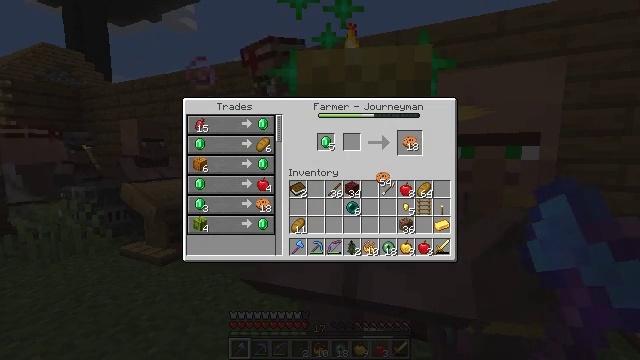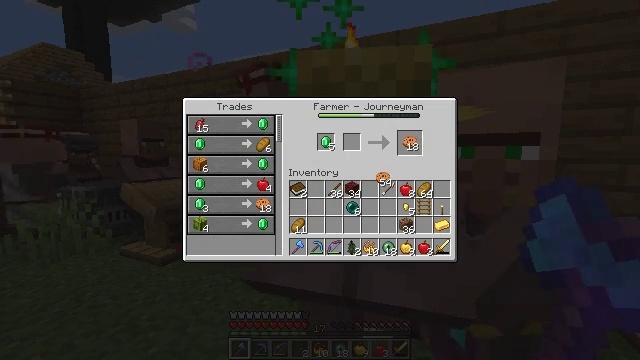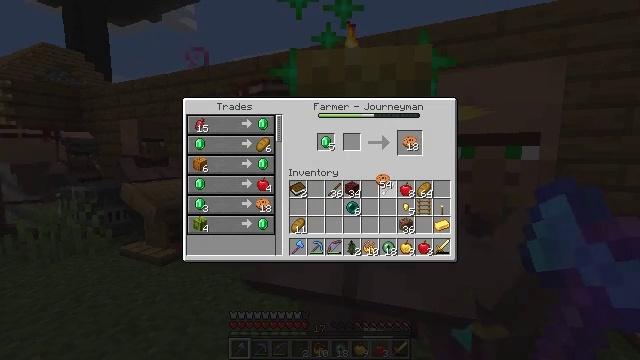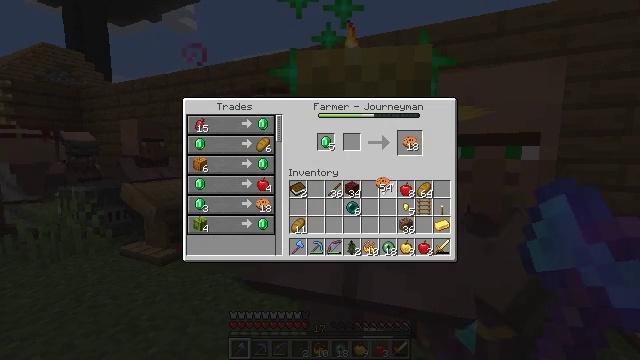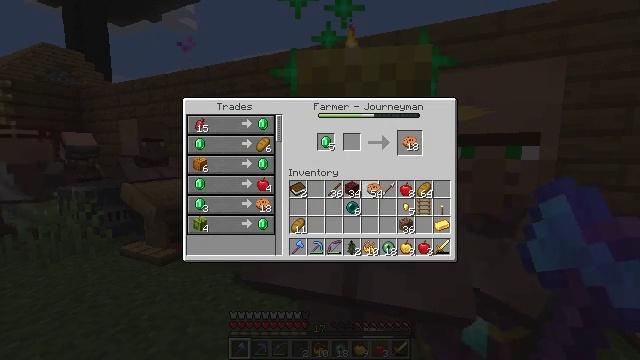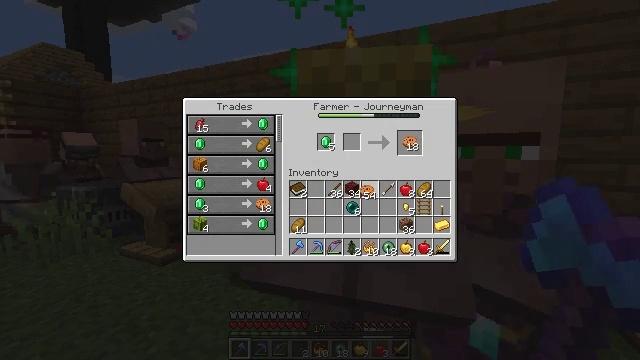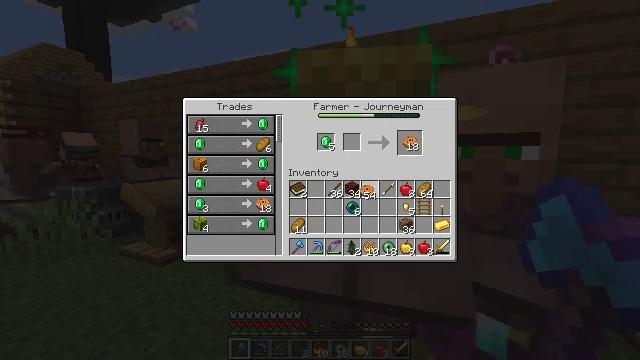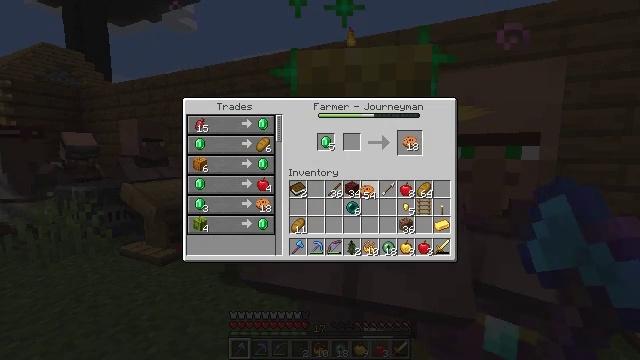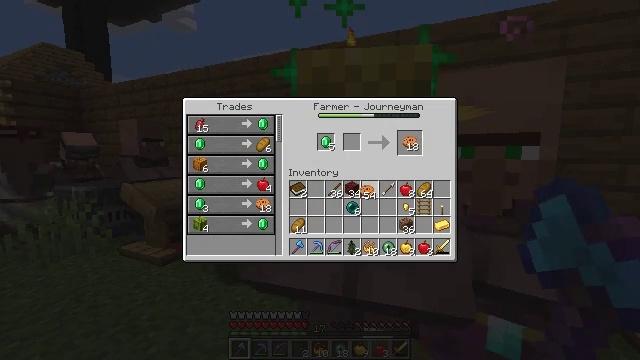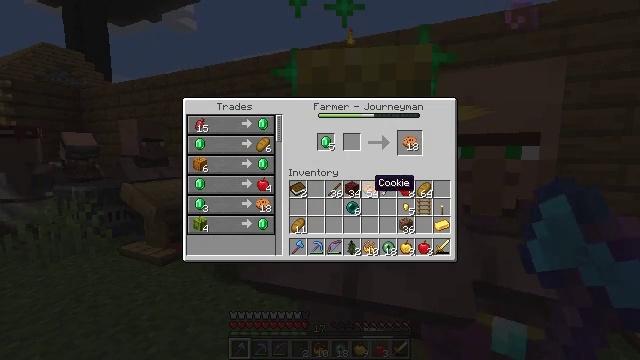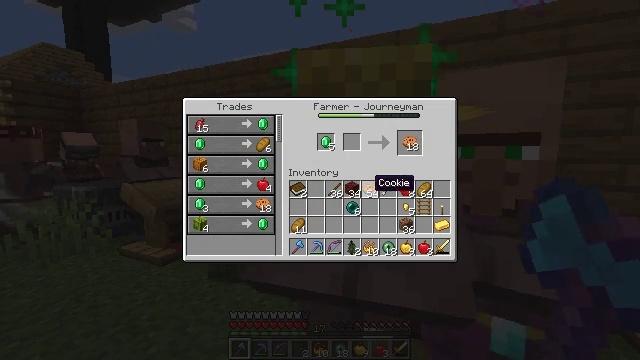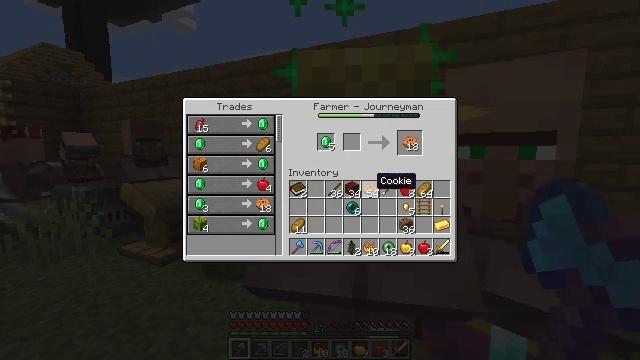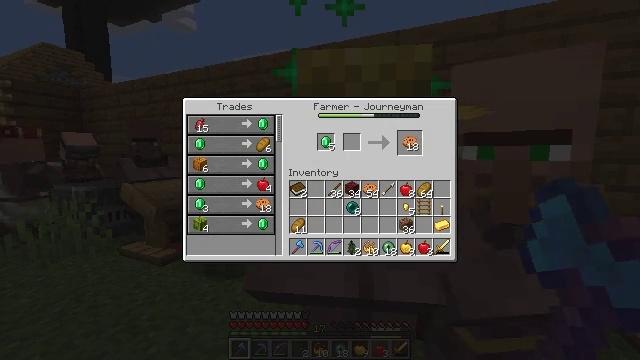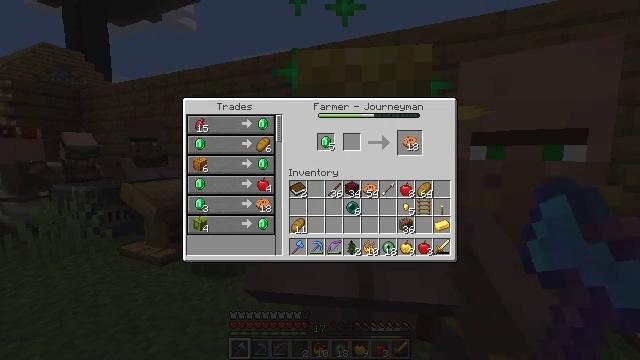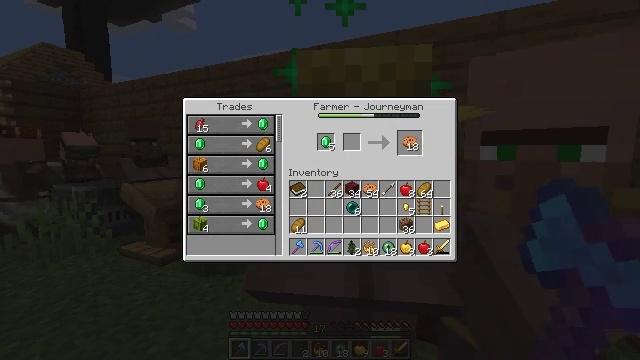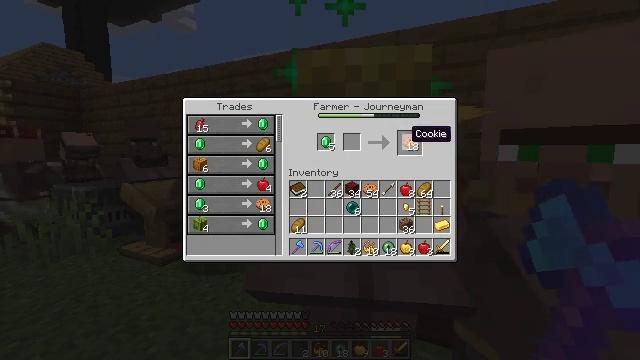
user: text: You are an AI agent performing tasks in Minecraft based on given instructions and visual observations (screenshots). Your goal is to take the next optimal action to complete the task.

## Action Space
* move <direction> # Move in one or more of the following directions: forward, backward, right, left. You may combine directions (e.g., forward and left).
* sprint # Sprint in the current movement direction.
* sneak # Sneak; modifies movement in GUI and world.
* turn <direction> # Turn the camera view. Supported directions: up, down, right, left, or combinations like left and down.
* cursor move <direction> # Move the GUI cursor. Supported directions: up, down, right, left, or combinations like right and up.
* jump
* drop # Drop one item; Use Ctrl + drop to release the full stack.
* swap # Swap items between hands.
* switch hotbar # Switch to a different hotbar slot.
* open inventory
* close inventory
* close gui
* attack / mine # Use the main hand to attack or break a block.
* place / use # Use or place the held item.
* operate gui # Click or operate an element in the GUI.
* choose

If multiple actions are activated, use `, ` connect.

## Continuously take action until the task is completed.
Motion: motion action
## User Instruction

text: Combine ingredients to craft a cookie.
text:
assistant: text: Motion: no_op
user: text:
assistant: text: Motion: no_op
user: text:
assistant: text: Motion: no_op
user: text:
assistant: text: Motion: cursor move left
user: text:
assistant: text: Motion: cursor move left
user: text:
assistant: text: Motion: operate gui
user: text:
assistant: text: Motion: operate gui
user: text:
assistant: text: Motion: operate gui
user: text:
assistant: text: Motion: no_op
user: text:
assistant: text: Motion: no_op
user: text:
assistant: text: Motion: no_op
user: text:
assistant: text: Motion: cursor move right and up
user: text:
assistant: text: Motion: cursor move right and up
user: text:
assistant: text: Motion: no_op
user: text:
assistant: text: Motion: no_op
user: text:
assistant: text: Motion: cursor move right and up
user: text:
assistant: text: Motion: no_op
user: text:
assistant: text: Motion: no_op
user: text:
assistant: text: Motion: no_op
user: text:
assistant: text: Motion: no_op
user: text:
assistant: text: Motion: no_op
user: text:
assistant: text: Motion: no_op
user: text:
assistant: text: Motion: no_op
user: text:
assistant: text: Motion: no_op
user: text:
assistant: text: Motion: operate gui
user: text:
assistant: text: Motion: operate gui
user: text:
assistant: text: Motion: no_op
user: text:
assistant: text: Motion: no_op
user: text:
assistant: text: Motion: no_op
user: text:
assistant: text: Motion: no_op